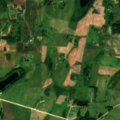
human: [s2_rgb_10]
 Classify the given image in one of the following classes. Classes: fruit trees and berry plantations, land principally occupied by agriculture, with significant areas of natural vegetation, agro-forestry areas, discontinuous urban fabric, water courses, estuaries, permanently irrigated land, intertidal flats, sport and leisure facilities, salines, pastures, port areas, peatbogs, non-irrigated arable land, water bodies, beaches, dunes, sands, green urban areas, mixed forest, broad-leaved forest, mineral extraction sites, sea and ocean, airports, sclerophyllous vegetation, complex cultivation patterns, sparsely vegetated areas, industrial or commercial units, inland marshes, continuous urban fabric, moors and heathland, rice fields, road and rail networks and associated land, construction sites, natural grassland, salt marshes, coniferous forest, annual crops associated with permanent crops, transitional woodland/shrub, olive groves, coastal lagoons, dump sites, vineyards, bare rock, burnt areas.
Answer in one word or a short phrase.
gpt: complex cultivation patterns, land principally occupied by agriculture, with significant areas of natural vegetation, coniferous forest